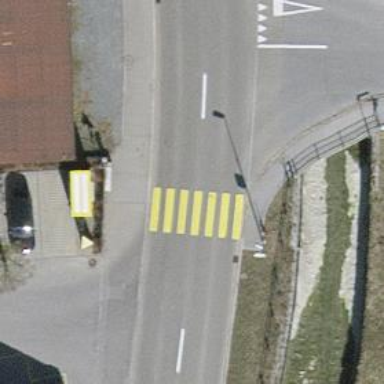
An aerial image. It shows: Marked crossing with zebra stripes on the road.